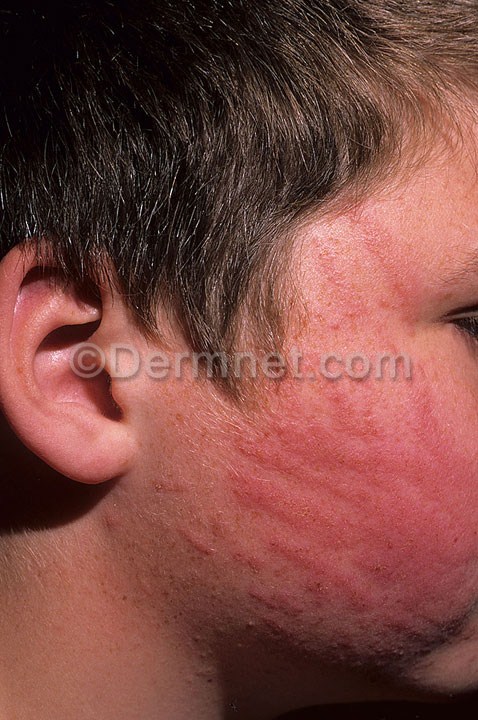
Disease: Urticaria Hives